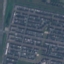
Label: Residential